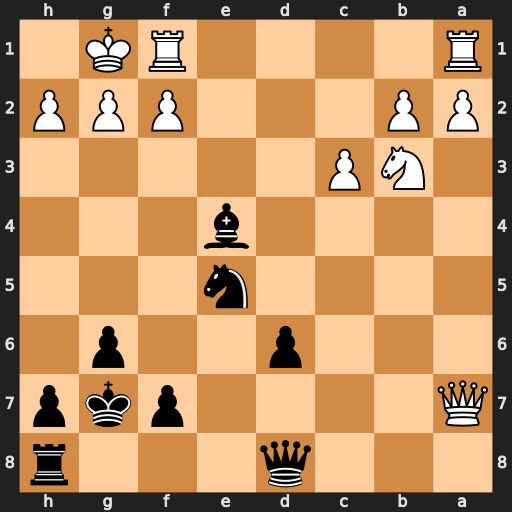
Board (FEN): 3q3r/Q4pkp/3p2p1/4n3/4b3/1NP5/PP3PPP/R4RK1
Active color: b
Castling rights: -
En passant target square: -
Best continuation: Nf3+ Kh1 Qh4 Qd4+ Nxd4